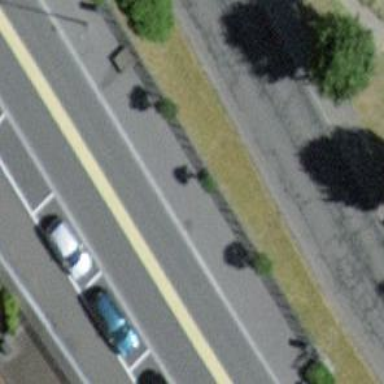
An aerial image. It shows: Pedestrian road.